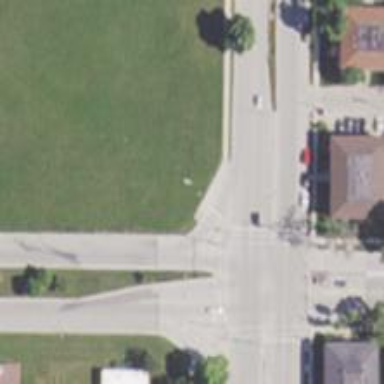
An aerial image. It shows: Crossing on the road with line markings.